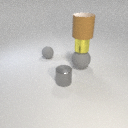
small gray metal cylinder to the left of large gray rubber sphere